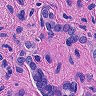
Metastatic tissue present: yes